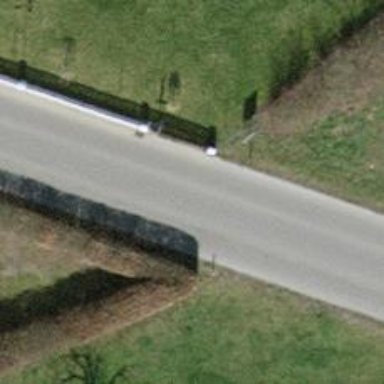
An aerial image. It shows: Tertiary road with asphalt surface.